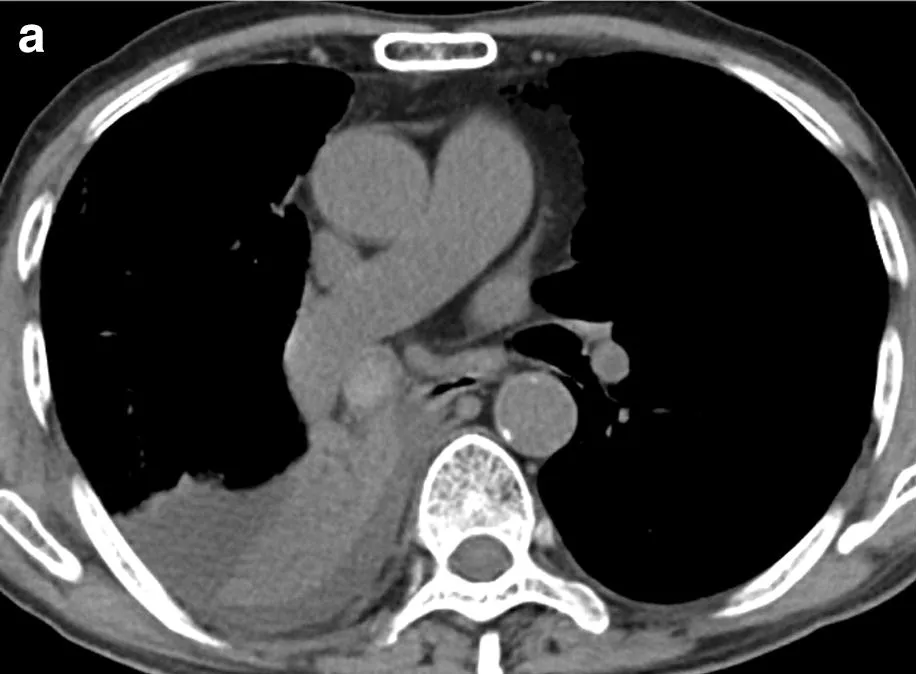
Computed tomography of chest. A; High attenuation mucus plug in right intermediate bronchial trunk, and right pleural effusion.
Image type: radiology (ct)